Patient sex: M
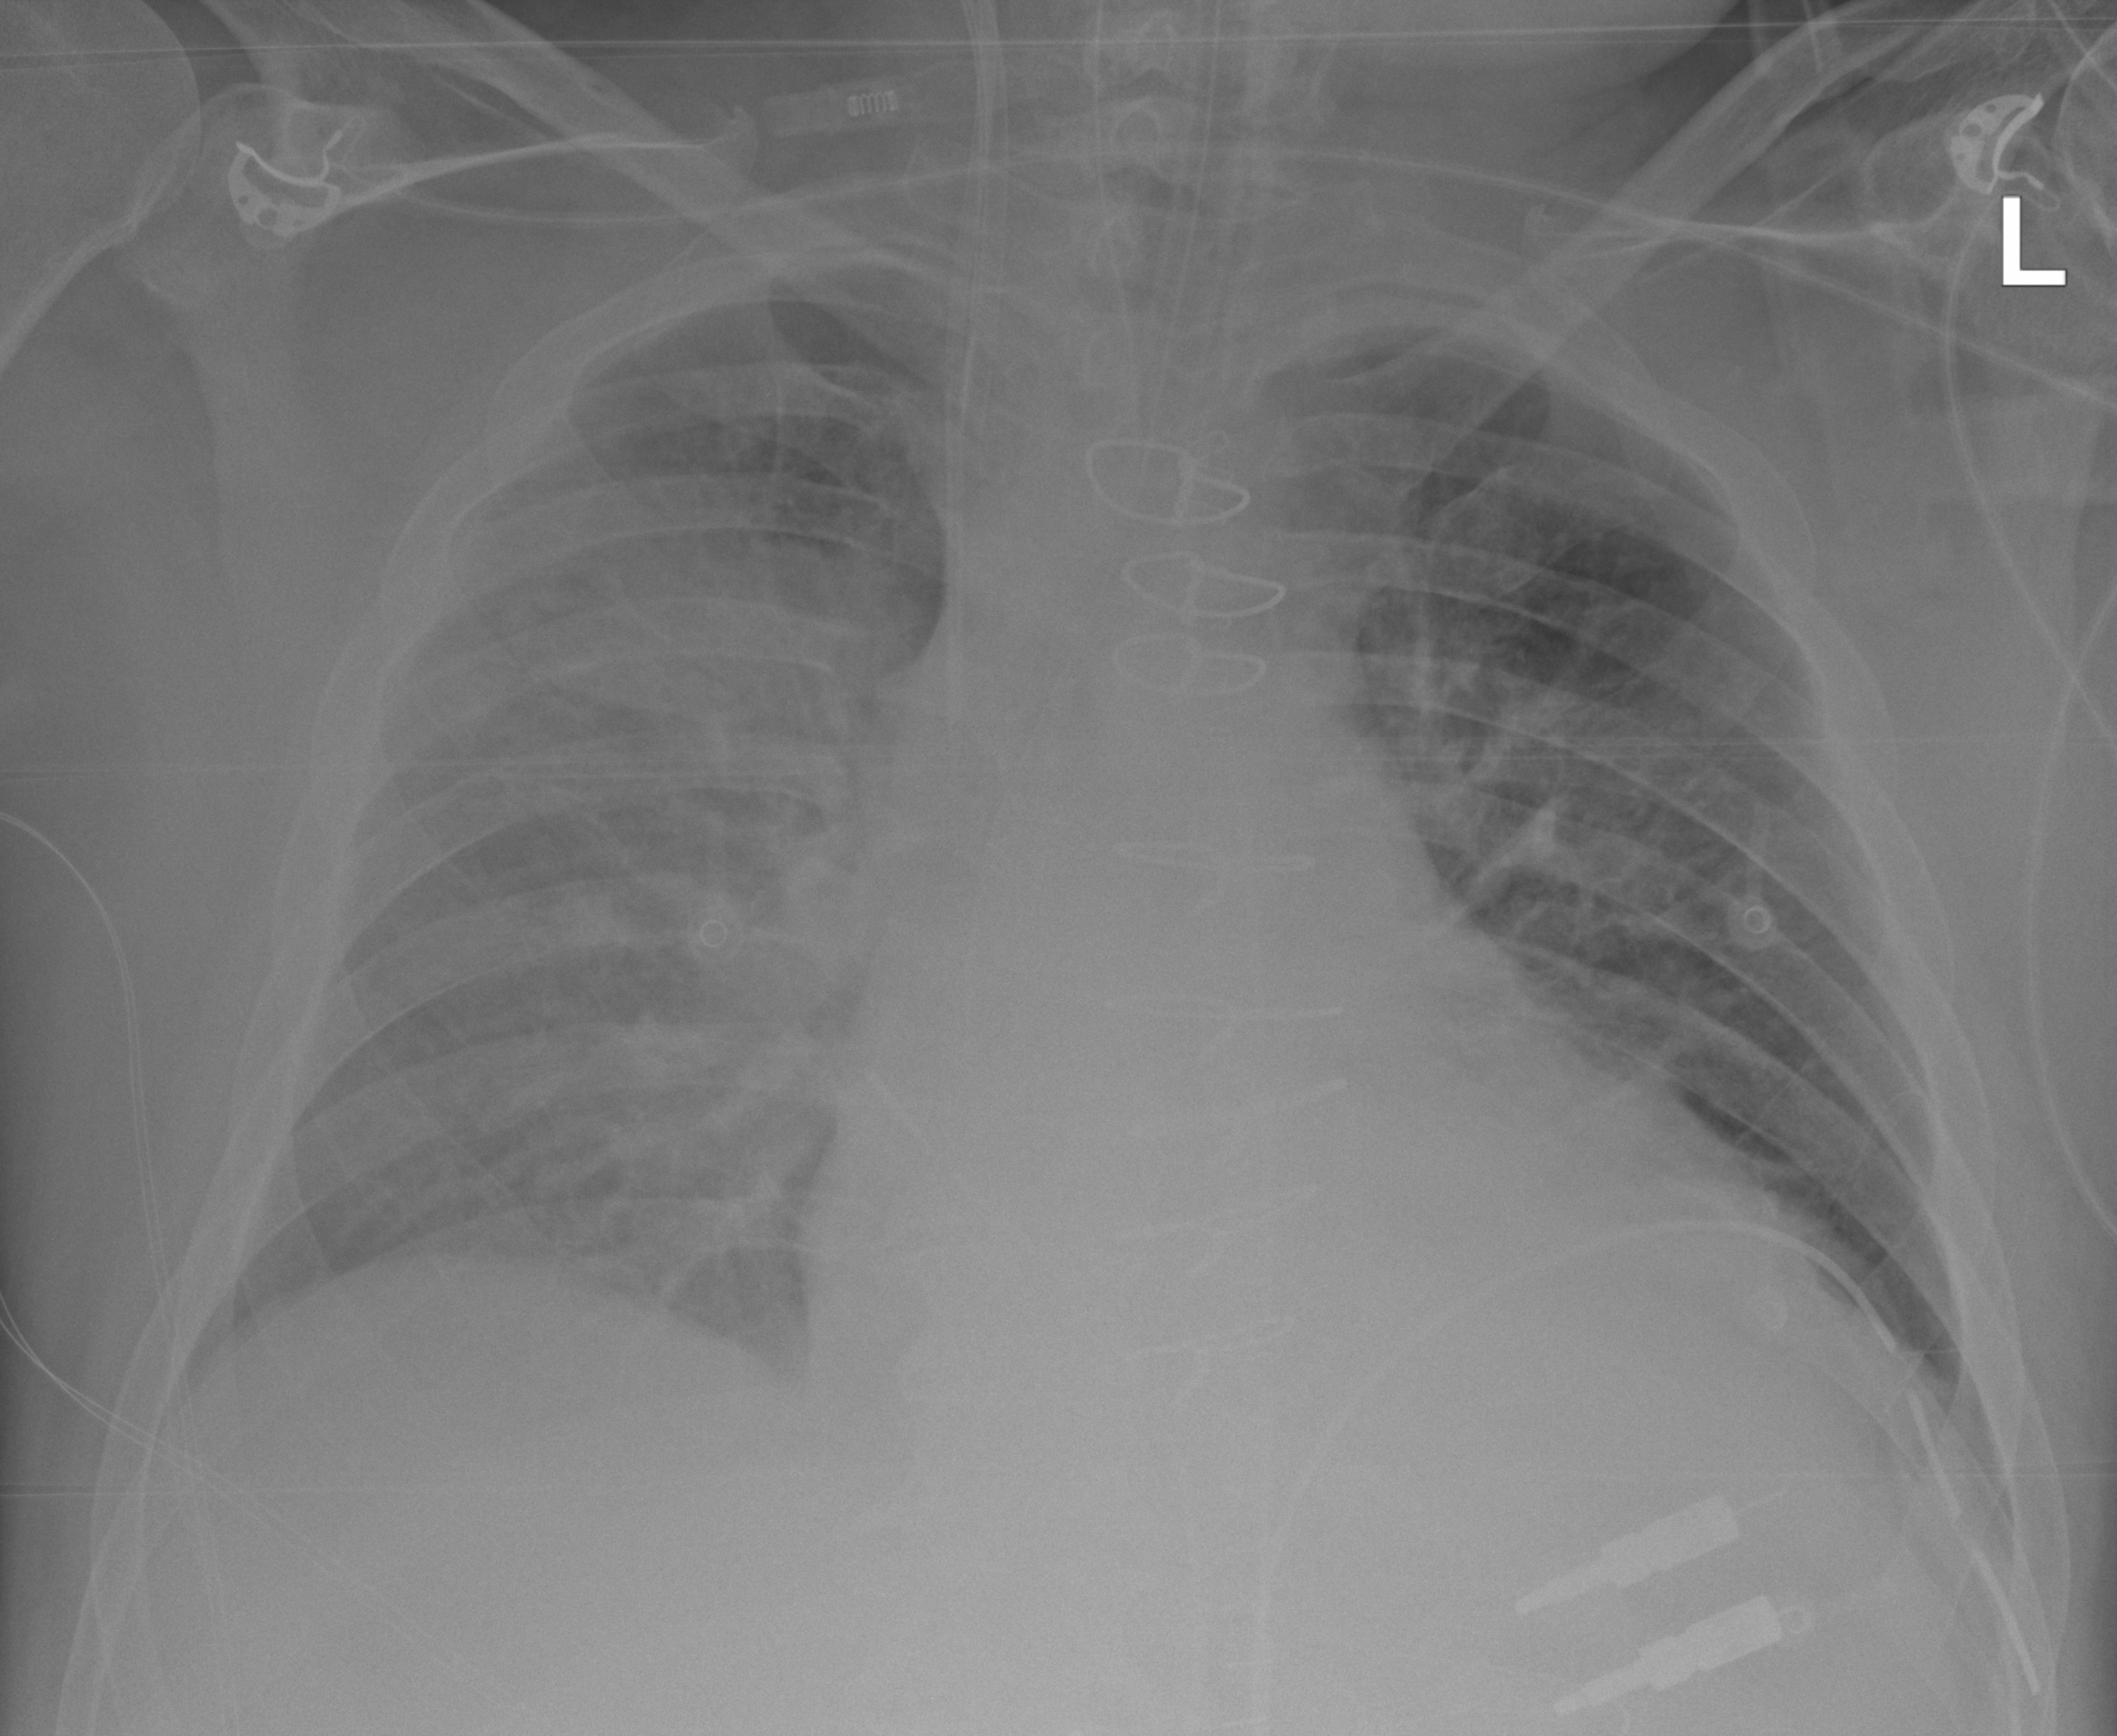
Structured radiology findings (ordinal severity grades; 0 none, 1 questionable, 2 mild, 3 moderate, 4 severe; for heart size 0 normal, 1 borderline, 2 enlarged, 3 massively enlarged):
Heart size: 2
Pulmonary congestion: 2
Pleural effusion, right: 1
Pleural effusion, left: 2
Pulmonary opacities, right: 2
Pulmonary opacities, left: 1
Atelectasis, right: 0
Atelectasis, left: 2